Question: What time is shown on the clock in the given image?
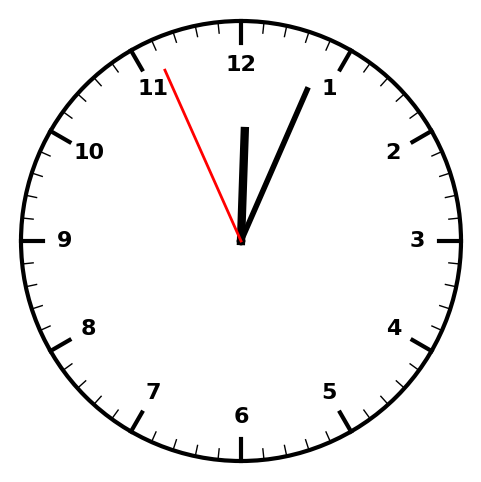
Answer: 12:03:56